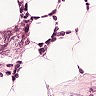
Metastatic tissue present: yes